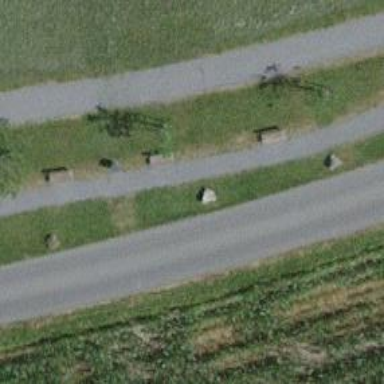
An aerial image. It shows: Bench.